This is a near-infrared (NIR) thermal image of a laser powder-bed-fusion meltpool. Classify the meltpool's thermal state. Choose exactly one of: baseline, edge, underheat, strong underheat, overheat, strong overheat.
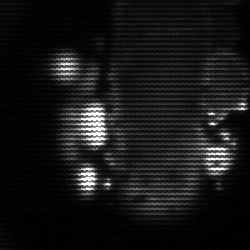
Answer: strong underheat